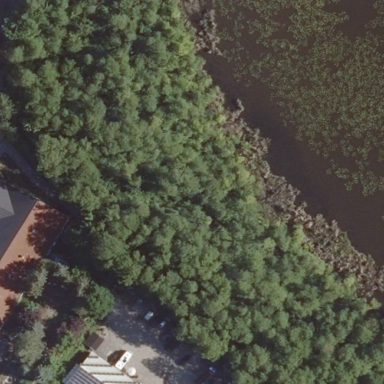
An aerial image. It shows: Swampy wetland area.